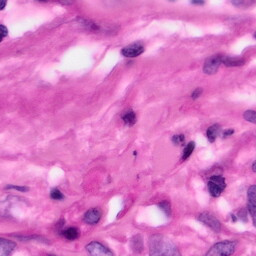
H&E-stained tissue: Pancreatic